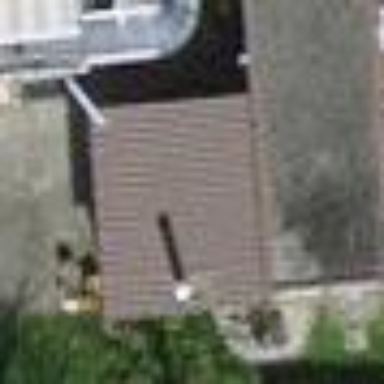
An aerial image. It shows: Garage building.